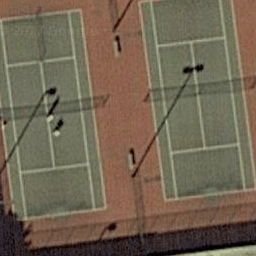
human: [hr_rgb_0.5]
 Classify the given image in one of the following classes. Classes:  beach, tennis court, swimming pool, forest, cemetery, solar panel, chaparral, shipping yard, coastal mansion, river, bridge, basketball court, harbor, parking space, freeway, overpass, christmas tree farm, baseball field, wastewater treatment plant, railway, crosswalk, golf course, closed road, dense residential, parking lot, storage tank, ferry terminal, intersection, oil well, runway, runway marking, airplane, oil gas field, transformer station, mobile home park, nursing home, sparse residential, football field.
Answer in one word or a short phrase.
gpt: tennis court